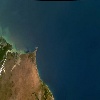
Label: water